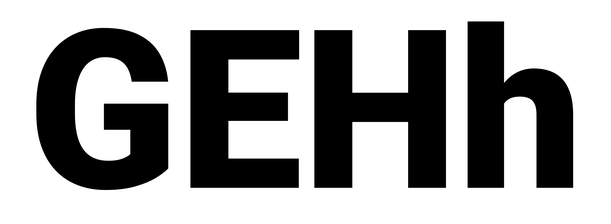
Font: Roboto_Black